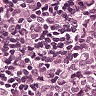
Metastatic tissue present: yes